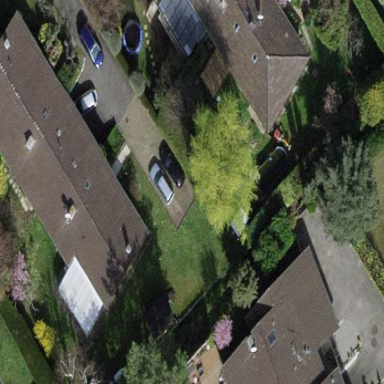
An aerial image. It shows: Garden surrounded by fence.